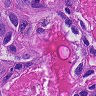
Metastatic tissue present: yes